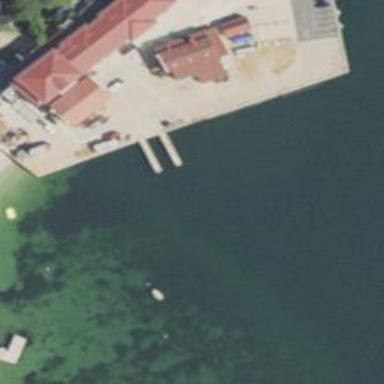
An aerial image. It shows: Pier designed with boat lift feature.